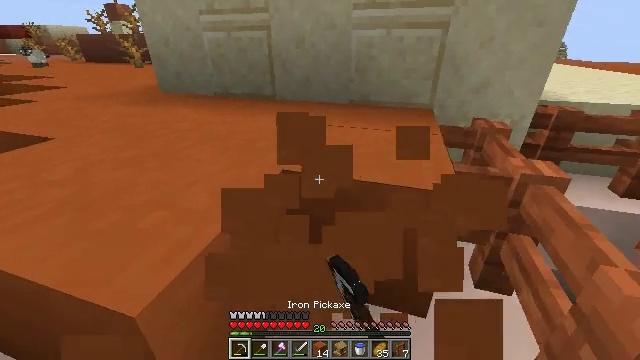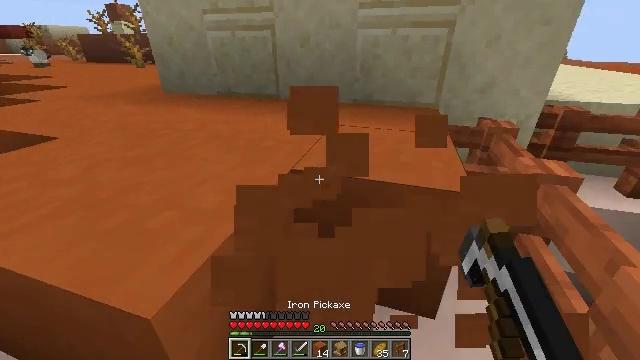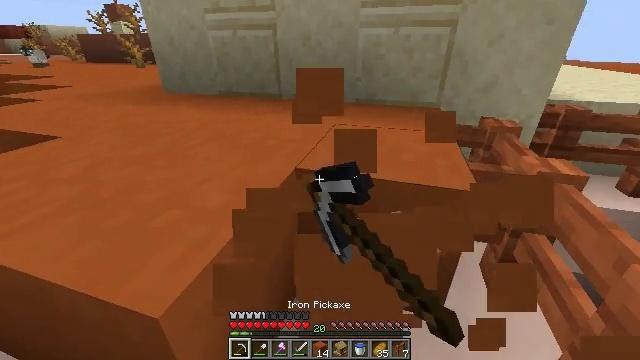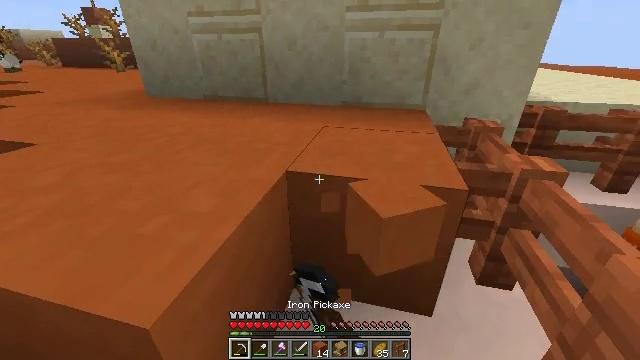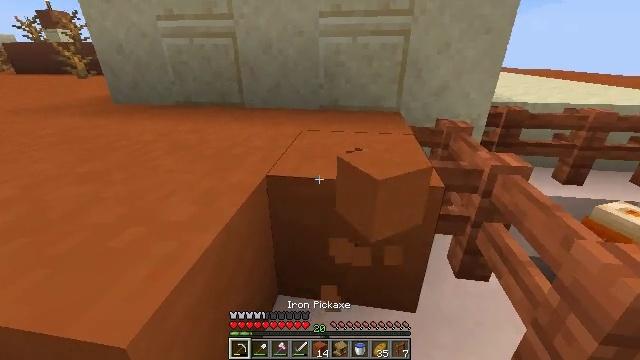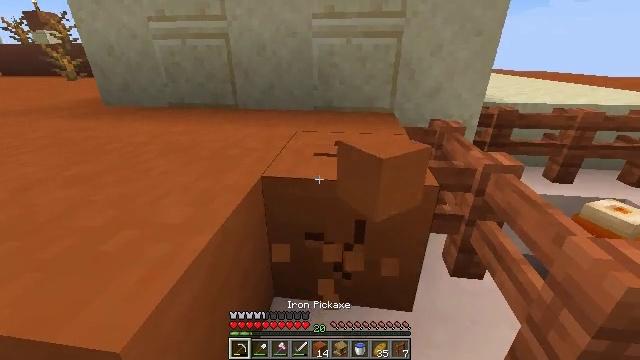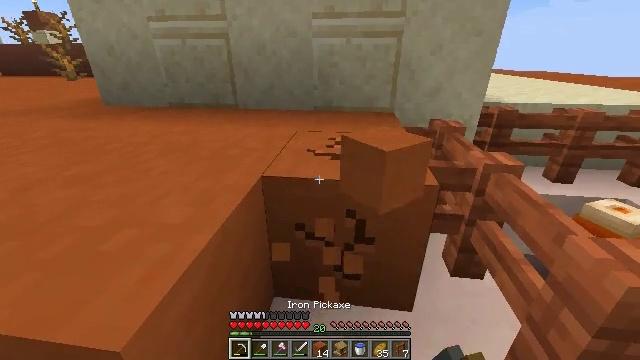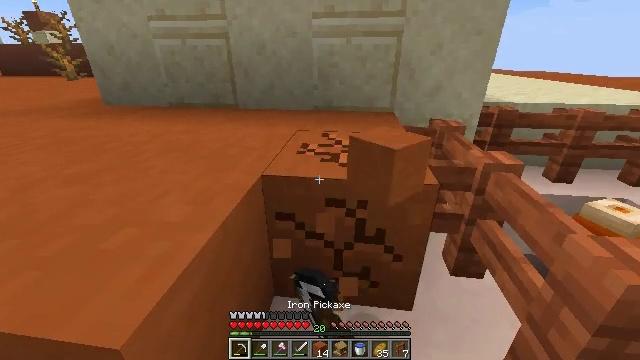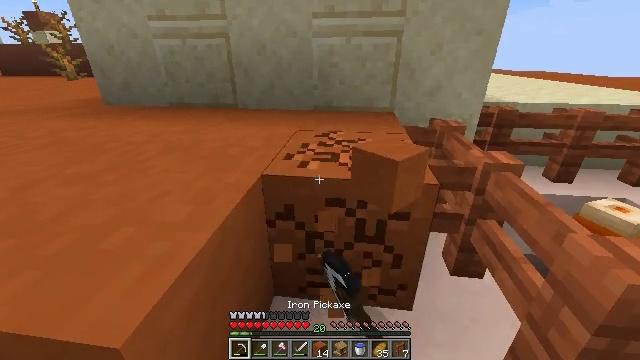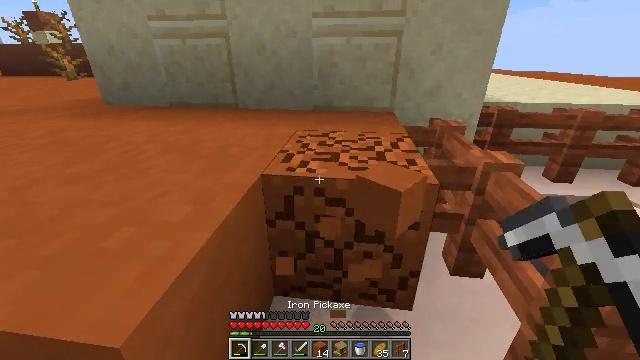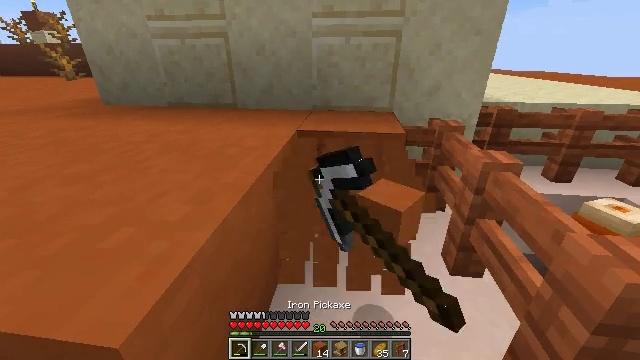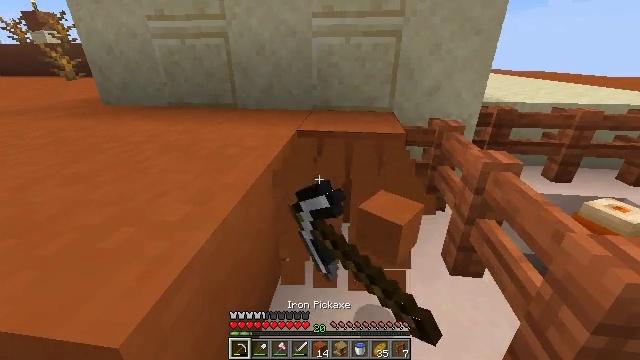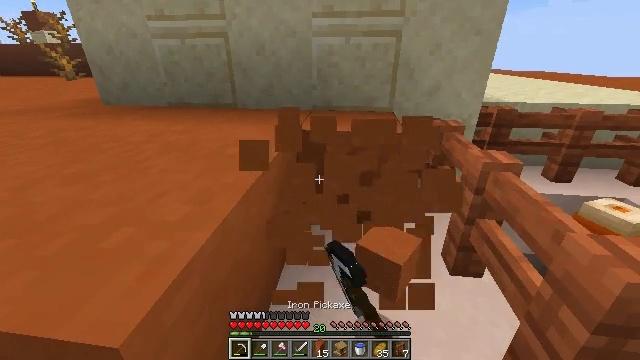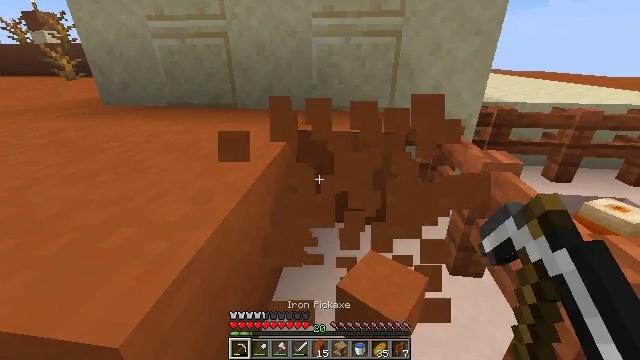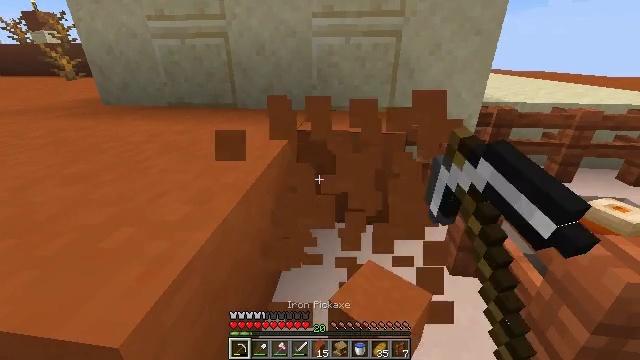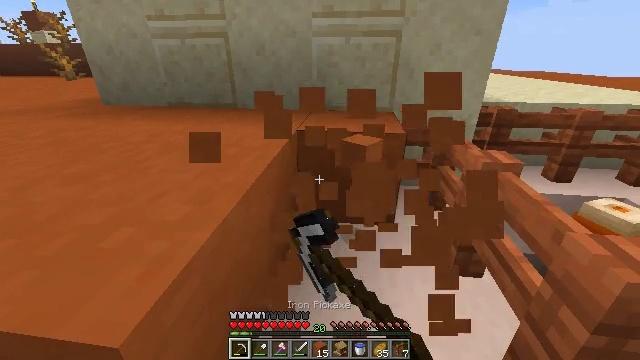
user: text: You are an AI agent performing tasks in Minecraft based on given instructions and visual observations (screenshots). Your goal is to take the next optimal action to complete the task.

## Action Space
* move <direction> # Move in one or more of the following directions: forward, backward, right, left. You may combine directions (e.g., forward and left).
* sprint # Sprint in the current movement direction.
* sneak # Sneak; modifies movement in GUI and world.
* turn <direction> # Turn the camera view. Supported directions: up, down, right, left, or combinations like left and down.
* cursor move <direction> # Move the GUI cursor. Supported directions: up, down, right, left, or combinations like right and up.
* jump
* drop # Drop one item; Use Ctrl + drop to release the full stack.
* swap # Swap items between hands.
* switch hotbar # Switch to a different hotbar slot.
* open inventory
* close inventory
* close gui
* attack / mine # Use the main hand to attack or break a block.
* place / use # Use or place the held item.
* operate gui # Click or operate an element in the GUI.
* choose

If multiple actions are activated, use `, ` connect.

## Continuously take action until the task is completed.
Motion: motion action
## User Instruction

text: Gather orange terracotta blocks.
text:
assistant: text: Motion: attack / mine
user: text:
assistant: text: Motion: attack / mine
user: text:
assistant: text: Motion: turn right, attack / mine
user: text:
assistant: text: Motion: turn right, attack / mine
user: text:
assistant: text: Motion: turn right, attack / mine
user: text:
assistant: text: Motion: attack / mine
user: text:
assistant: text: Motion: attack / mine
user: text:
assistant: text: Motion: attack / mine
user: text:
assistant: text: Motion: attack / mine
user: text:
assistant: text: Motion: attack / mine
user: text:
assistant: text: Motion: attack / mine
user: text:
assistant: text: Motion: attack / mine
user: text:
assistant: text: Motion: attack / mine
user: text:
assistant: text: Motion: attack / mine
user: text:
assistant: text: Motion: attack / mine
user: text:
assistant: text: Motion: attack / mine
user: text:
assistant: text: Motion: attack / mine
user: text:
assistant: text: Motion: turn right and up, attack / mine
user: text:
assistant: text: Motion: turn right and up, attack / mine
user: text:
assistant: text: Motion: attack / mine
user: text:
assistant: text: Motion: attack / mine
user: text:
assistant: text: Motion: attack / mine
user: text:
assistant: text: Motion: attack / mine
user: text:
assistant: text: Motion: attack / mine
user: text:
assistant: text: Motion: attack / mine
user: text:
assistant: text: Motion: attack / mine
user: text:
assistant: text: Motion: attack / mine
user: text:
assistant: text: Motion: attack / mine